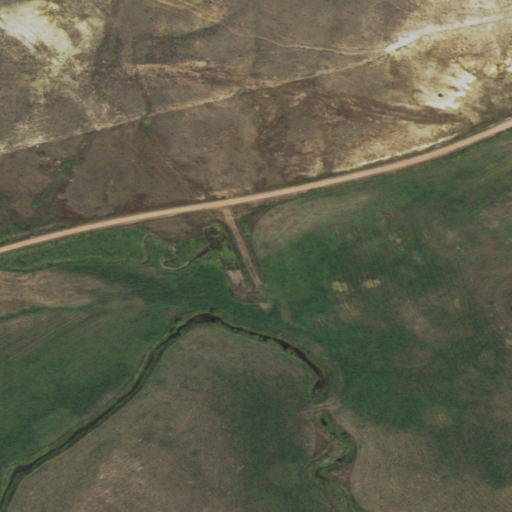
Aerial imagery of valley in Wyoming named Spring Draw containing pasture, grassland, and shrub